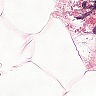
Metastatic tissue present: no